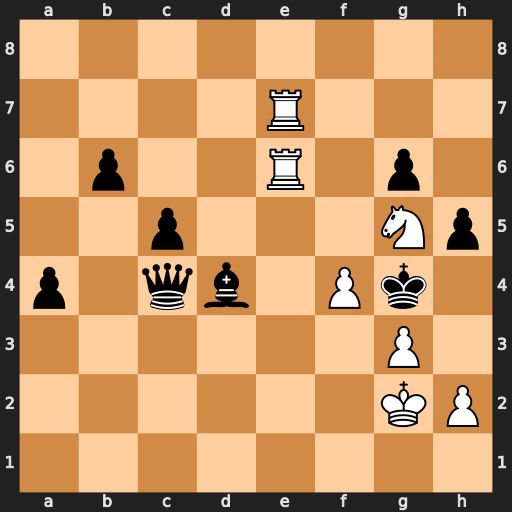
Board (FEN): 8/4R3/1p2R1p1/2p3Np/p1qb1Pk1/6P1/6KP/8
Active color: w
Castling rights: -
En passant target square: -
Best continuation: h3+ Kf5 Rf7+ Bf6 Rexf6#